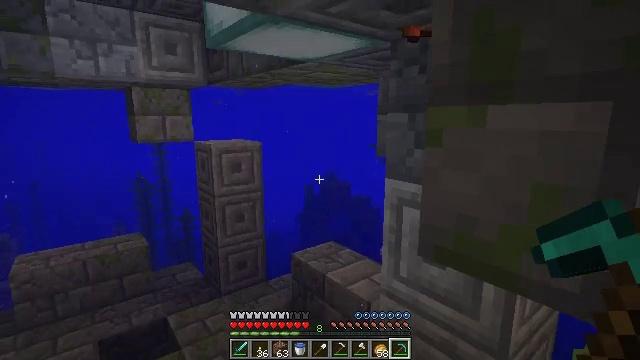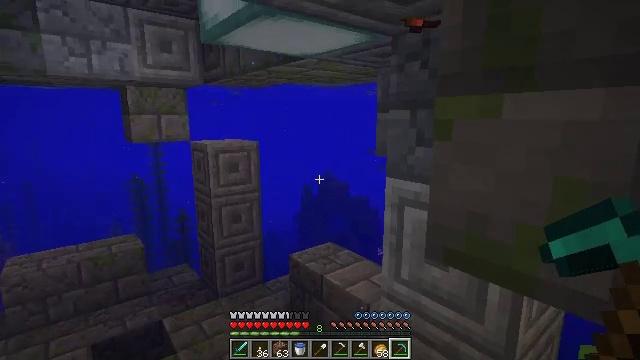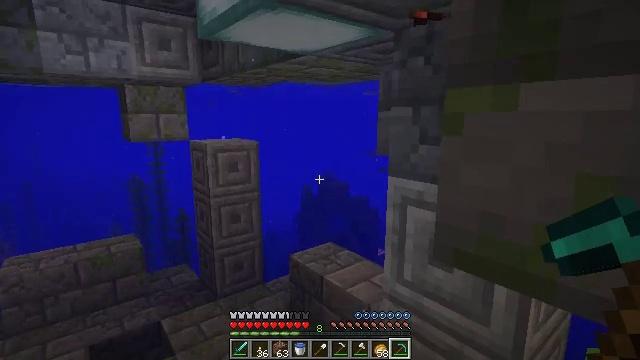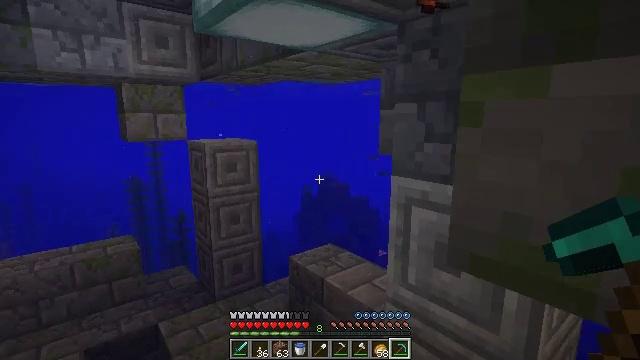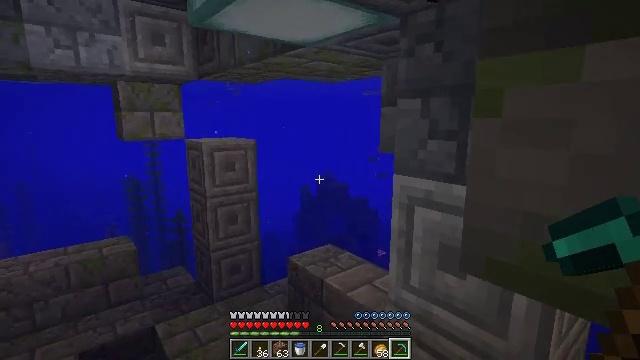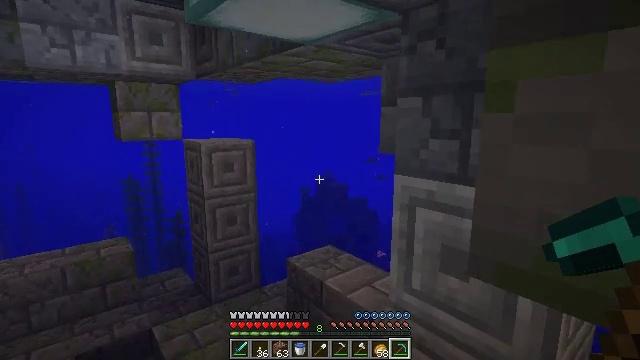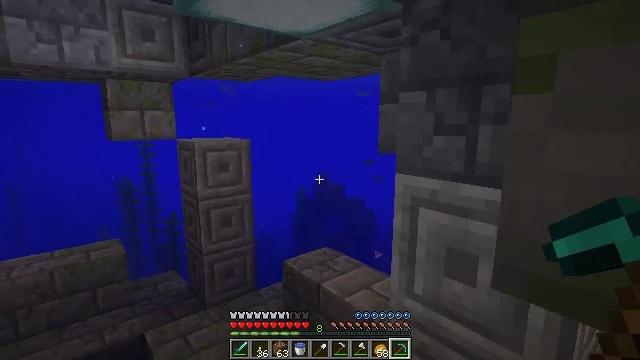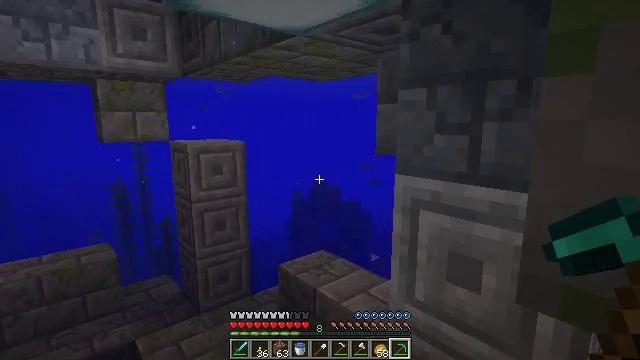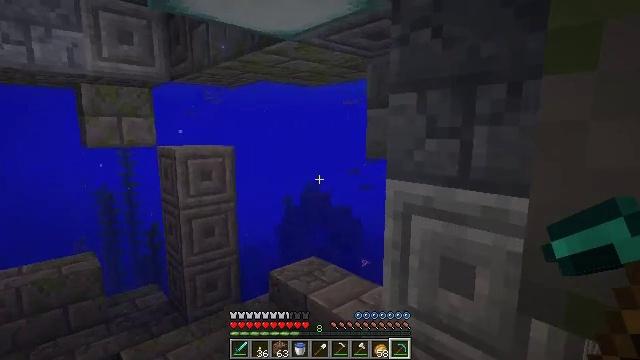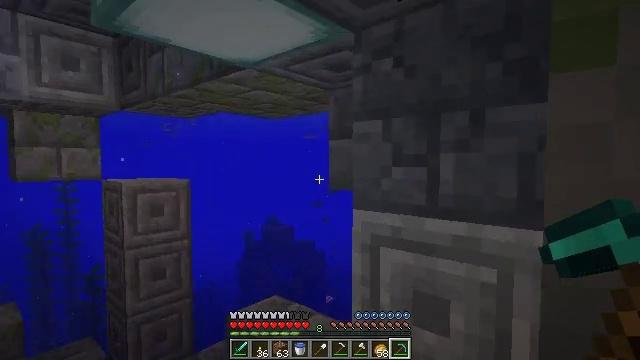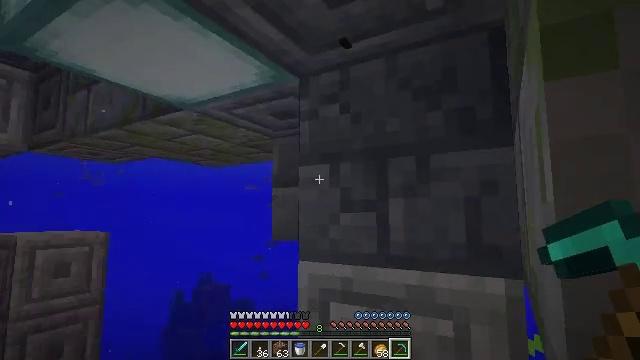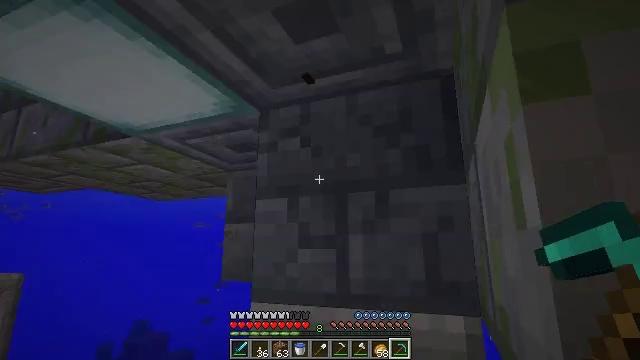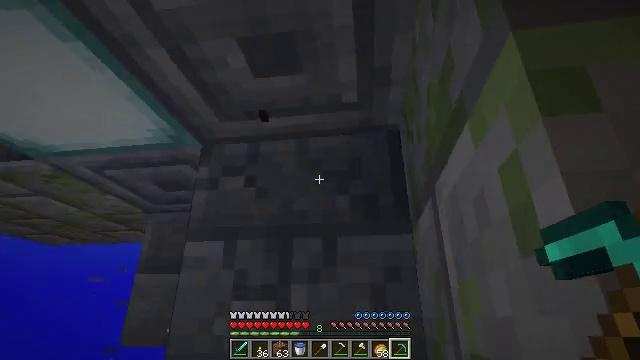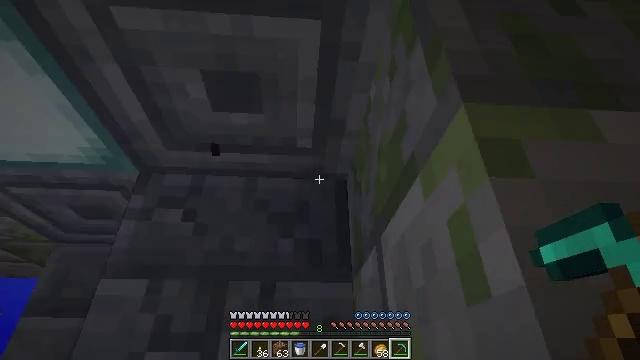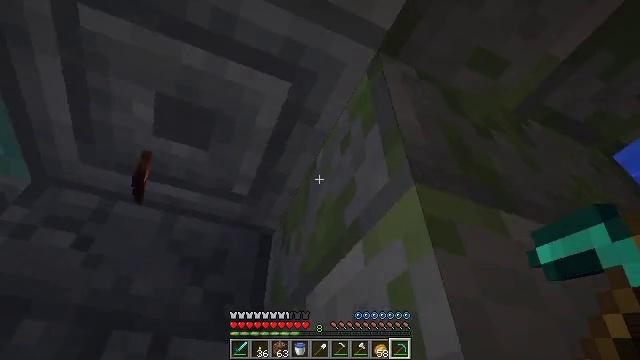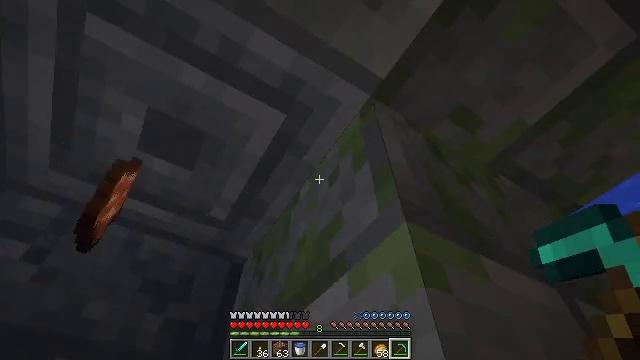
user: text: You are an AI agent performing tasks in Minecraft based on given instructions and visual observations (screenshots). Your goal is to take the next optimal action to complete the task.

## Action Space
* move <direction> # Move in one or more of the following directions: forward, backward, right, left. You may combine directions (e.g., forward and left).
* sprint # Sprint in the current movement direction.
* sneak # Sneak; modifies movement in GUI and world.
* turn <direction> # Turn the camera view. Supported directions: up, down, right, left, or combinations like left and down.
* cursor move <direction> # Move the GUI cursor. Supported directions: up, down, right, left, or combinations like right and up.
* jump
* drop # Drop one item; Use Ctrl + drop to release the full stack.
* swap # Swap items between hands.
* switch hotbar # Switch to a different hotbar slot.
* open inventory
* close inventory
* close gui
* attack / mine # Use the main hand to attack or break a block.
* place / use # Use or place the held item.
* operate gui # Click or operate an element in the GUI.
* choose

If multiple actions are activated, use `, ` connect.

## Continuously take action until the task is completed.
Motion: motion action
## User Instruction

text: Attack the sea lantern to retrieve it.
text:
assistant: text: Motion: move forward
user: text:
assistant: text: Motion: move forward
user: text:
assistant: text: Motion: move forward
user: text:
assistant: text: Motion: move forward
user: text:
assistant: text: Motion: move forward
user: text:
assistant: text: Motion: move forward
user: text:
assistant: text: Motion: move forward
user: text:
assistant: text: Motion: move forward, turn right and up
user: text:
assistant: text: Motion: move forward, turn right and up
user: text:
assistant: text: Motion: move forward, turn right and up
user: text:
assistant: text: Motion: move forward and move left, turn right and up
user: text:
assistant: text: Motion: move forward and move left, turn right and up
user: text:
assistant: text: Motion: move forward and move left, turn right and up
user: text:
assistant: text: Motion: move forward and move left, turn right and up
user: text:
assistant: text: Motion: move forward and move left, turn right and up
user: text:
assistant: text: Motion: no_op
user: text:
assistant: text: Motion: turn left
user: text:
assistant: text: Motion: turn left
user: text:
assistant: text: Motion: turn left
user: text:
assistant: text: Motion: turn left and up
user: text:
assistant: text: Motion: move left, turn left and up
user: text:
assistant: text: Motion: move left, turn left and up
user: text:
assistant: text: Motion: move left
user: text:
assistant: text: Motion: move left
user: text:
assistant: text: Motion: move left, turn left and up
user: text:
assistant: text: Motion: move left, turn left and up
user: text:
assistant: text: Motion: move left
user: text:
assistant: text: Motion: move left
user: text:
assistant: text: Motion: no_op
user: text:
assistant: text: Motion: no_op